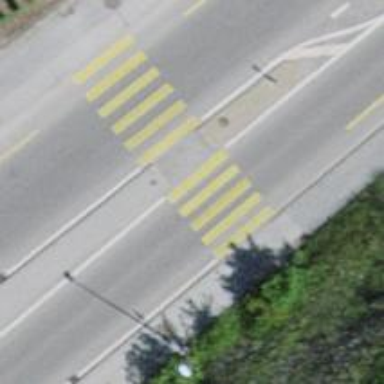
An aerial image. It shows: Uncontrolled zebra crossing with pedestrian island.